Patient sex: M
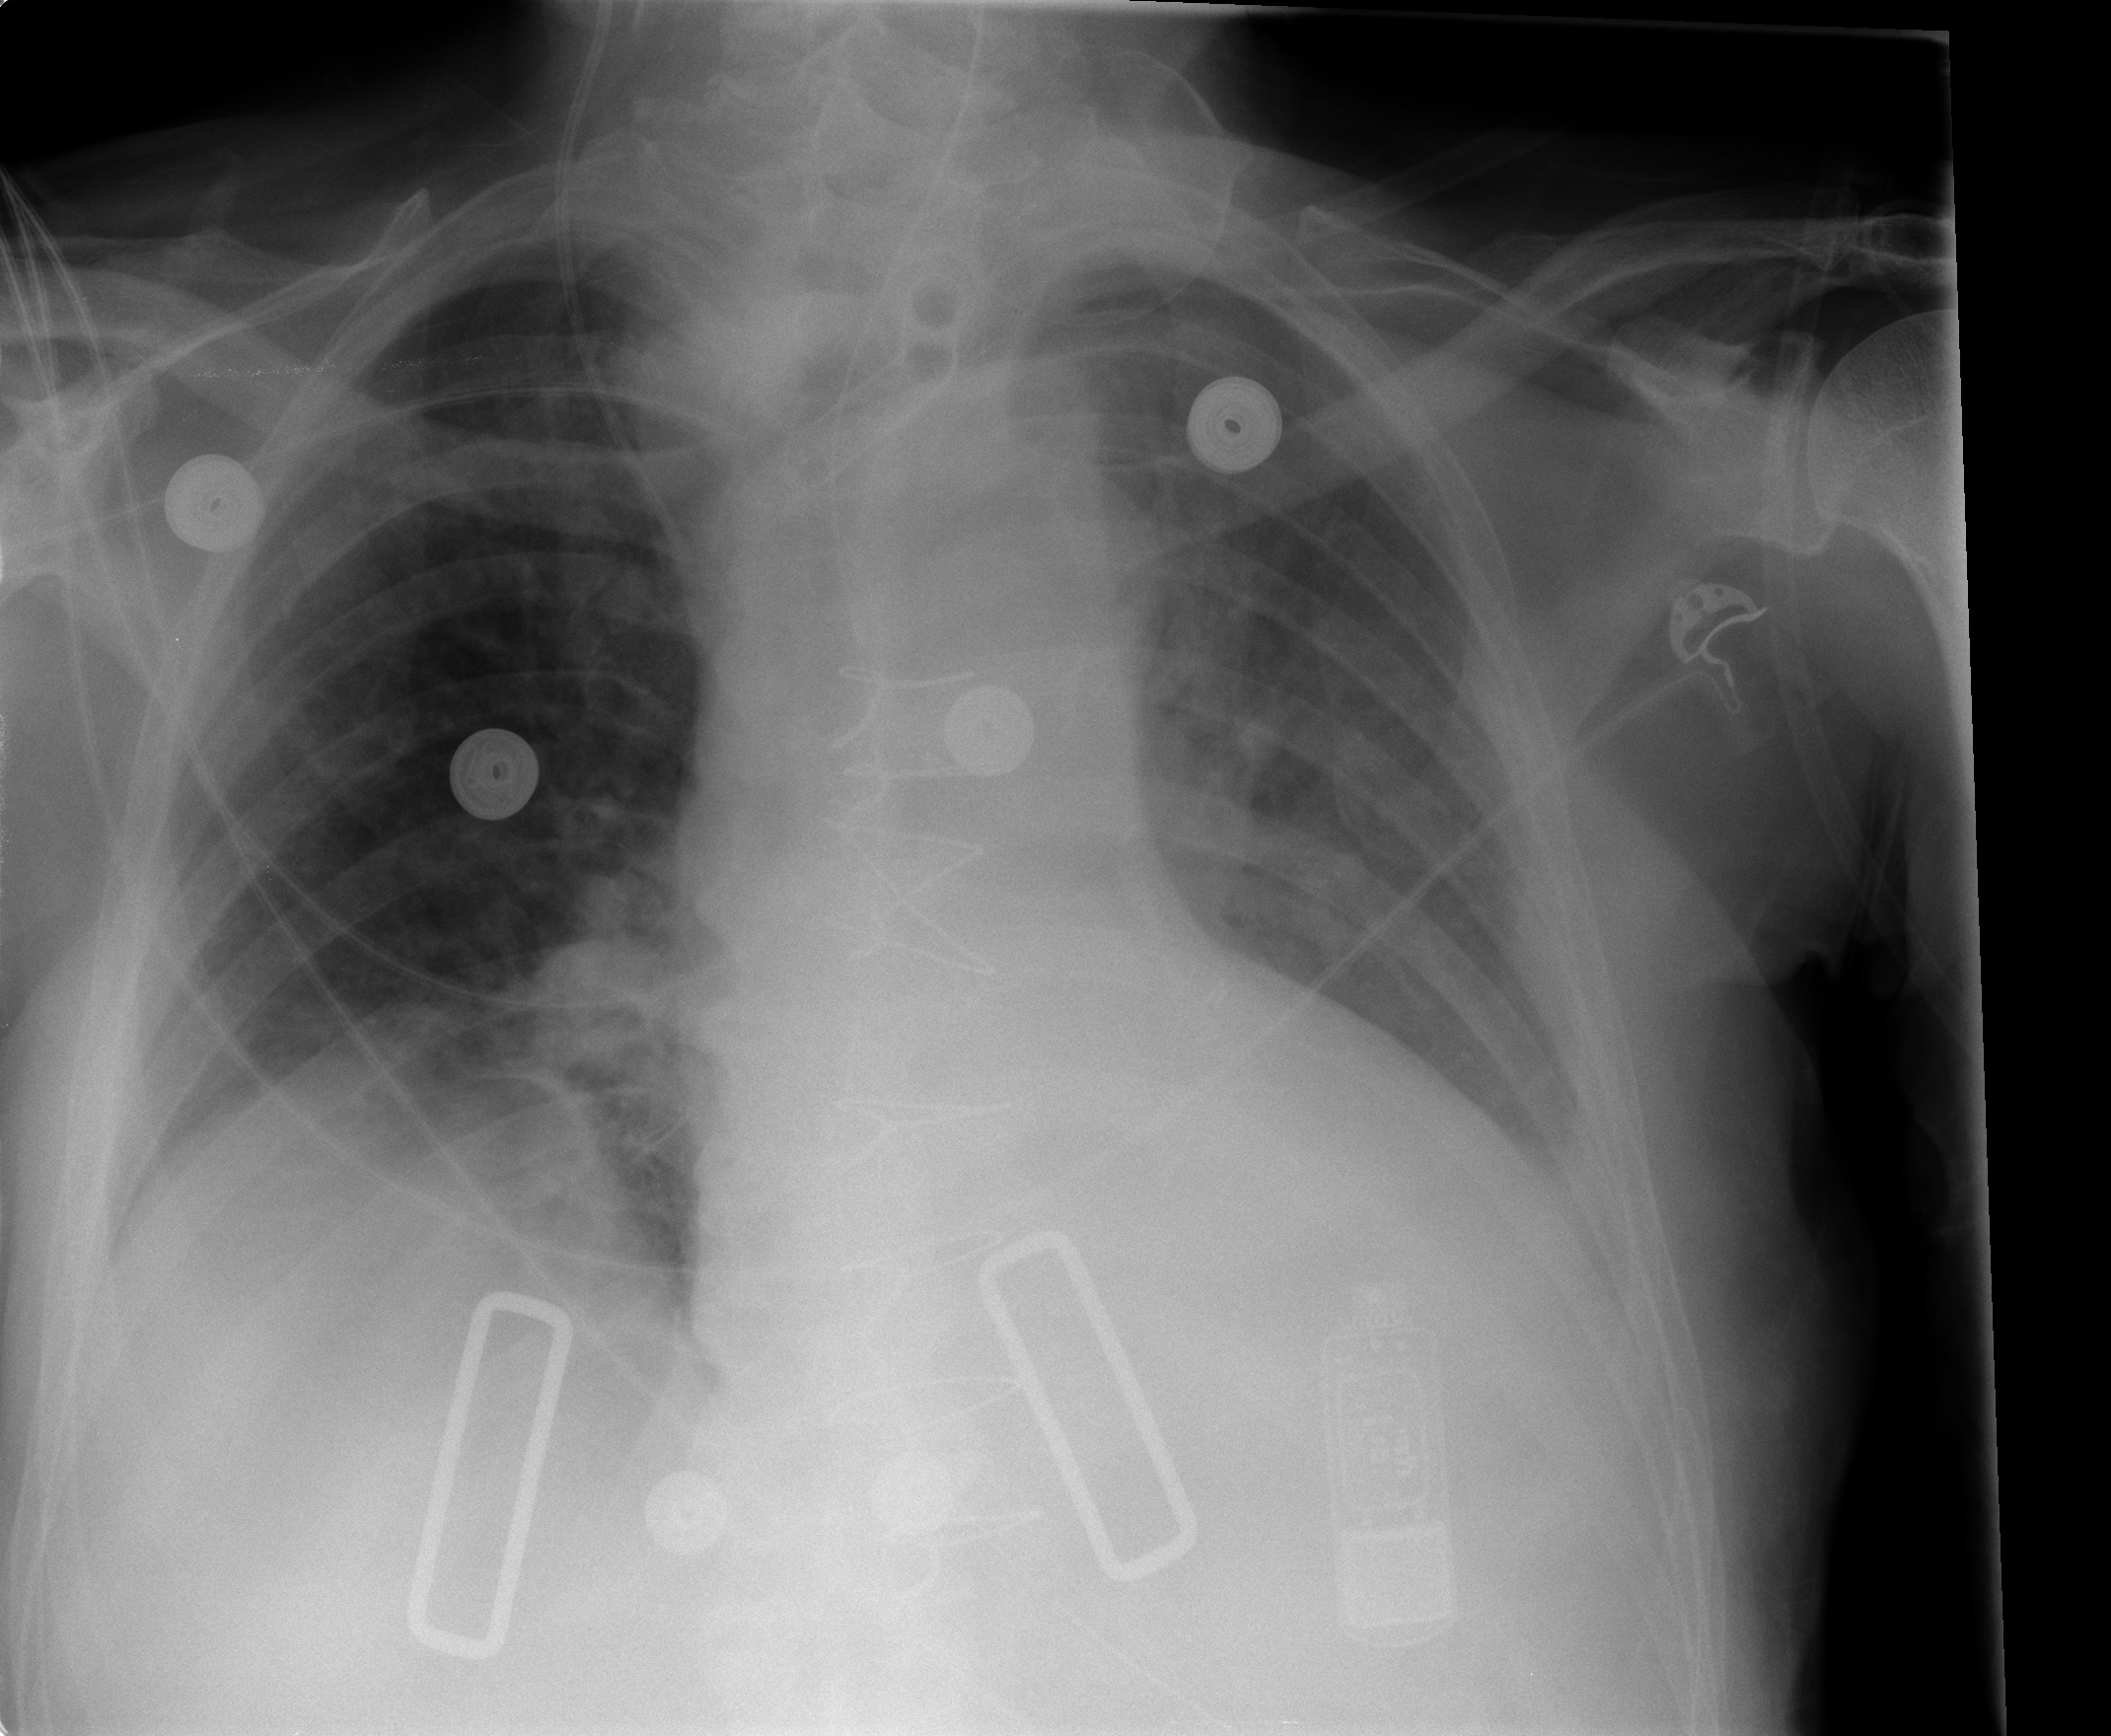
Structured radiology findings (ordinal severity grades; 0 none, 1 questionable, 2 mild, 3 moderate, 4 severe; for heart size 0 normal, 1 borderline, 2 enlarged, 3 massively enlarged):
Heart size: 0
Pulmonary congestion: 2
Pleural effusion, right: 0
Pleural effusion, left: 2
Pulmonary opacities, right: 0
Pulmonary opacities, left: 0
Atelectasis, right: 1
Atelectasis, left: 1